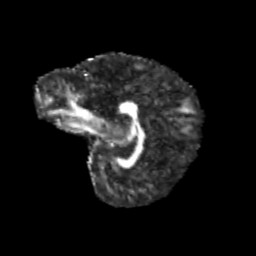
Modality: FA
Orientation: sagittal
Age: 9
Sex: female
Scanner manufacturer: siemens
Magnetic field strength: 3 T
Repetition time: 3.8 s
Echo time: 0.07 s